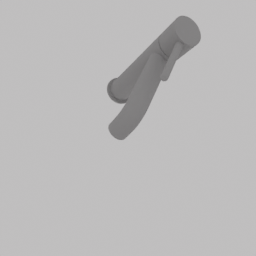
Label: appliances